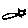
Label: cat